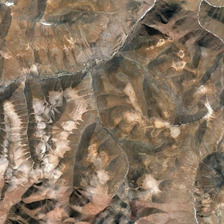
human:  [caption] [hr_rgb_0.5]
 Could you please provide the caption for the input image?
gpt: several small rivers are between many pieces of khaki mountains .

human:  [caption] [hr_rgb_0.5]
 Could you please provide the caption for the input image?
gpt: several small rivers are between many pieces of khaki mountains .

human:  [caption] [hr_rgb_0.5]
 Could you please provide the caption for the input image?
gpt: several small rivers are between many pieces of khaki mountains .

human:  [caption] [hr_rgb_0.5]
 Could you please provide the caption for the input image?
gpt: several small rivers are between many pieces of khaki mountains .

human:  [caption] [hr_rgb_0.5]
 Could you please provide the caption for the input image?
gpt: several small rivers are between many pieces of khaki mountains .